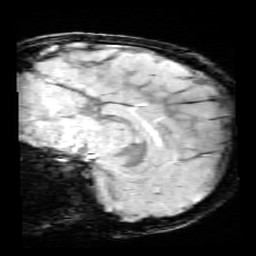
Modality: SWI
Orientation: sagittal
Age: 11
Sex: female
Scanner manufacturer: siemens
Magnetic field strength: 3 T
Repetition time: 0.027 s
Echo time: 0.02 s